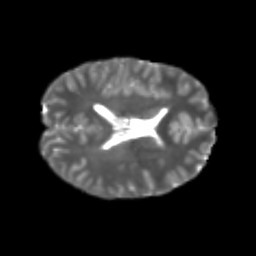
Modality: T2w
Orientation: axial
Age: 20
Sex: male
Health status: healthy
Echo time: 0.074 s